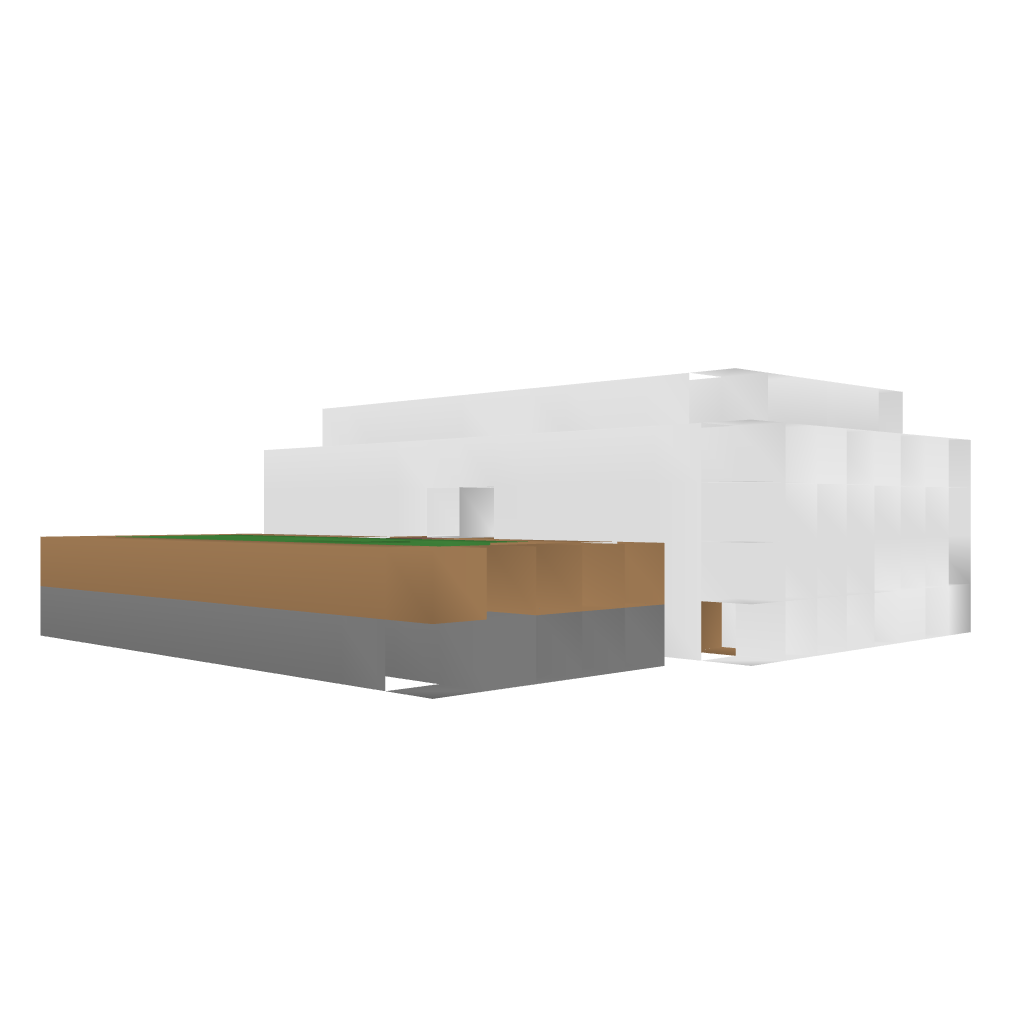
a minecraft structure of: A little small house from glass blocked no roof